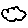
Label: cloud